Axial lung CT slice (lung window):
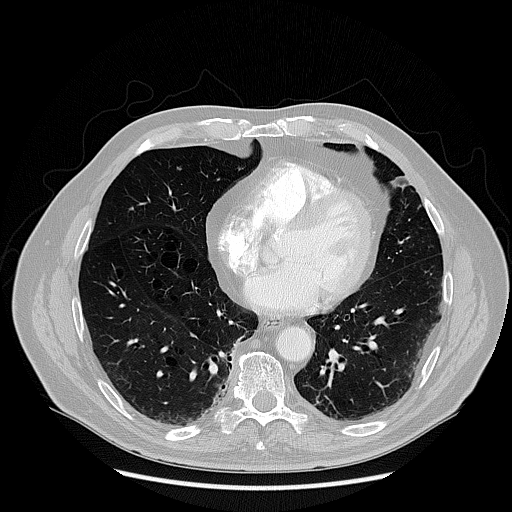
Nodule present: no